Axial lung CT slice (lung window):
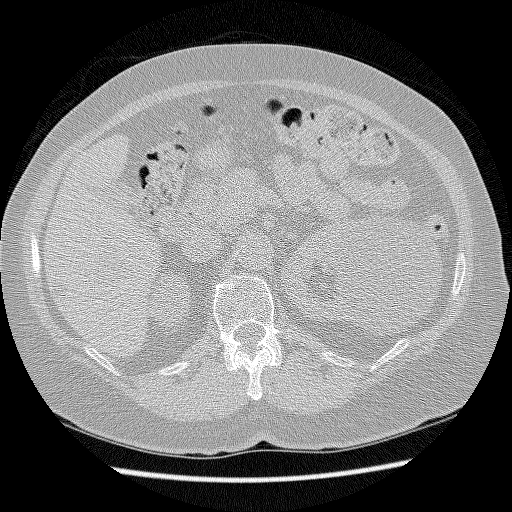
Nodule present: no